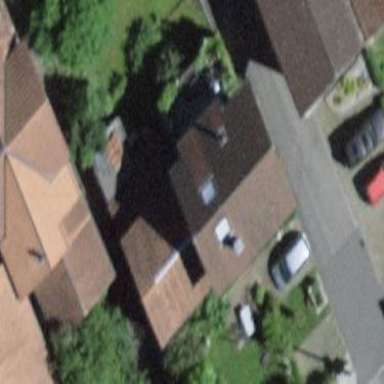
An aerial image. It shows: Shed building.